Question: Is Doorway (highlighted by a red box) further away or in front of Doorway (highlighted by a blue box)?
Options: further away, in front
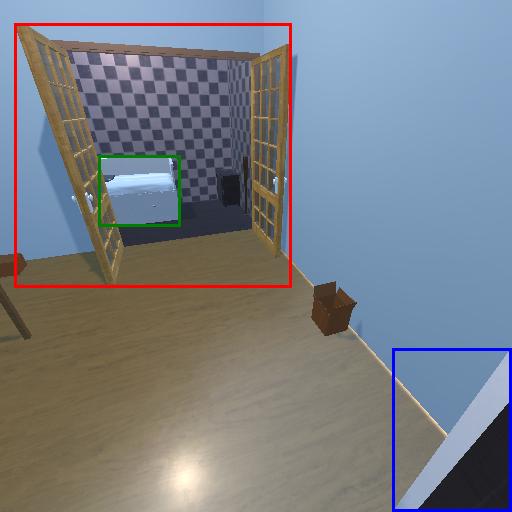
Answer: further away